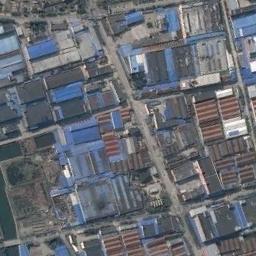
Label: industrial_area